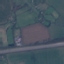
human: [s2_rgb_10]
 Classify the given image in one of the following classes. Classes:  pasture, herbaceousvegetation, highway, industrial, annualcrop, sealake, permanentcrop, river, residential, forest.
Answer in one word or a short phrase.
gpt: Highway